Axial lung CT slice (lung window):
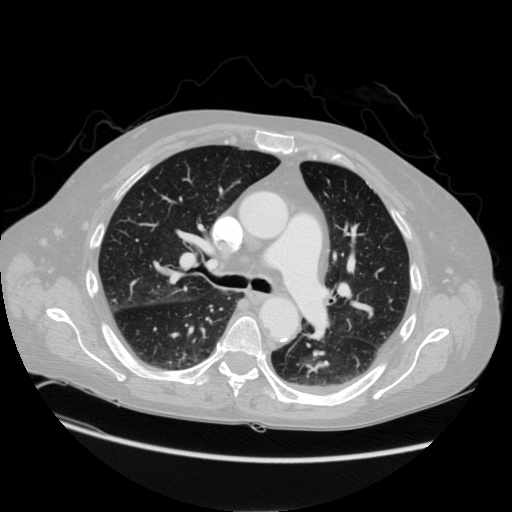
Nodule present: no